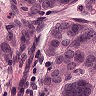
Metastatic tissue present: yes